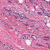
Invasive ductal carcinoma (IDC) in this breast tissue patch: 0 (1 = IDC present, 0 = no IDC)